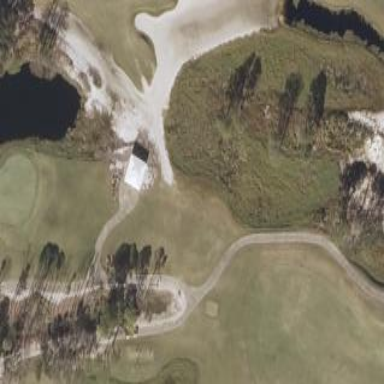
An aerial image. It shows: Sandy area is golf bunker.